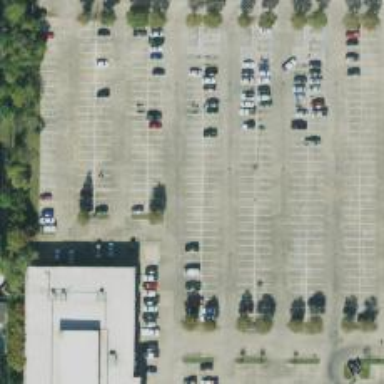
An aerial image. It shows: Parking space.